Question: I have a View with an imageView and collectionView. ImageView is in the left top corner of screen with size (150,250).CollectionView is full-screen. Cell of collectionView has label inside it.
When the cell is near the imageView, it should have smaller width. When the cell is lower then imageView, it should be on full width. This should also work, while scrolling, so cell's size should change dynamically. So, I need to make a custom layout. I thought, that "layoutAttributesForElementsInRect:" is an answer. But how to make cell attributes change in certain rectangle? Or am I looking to the wrong direction?
Thank you in advance.

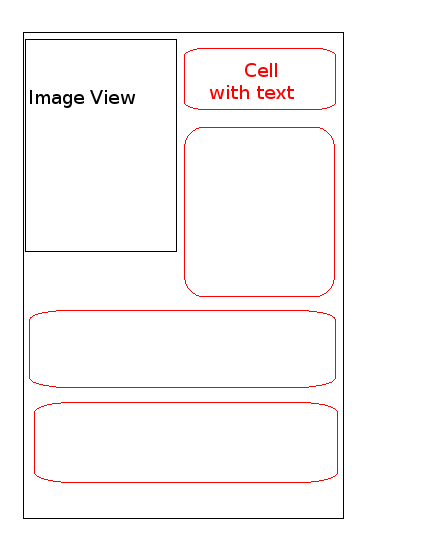
Answer: I think your are looking for the 'invalidateLayout' method you can call on the 'collectionViewLayout' property of your 'UICollectionView'. This method regenerates your layout, which in your case means also calling'-collectionView: layout: sizeForItemAtIndexPath:', which is the right place to reflect your desired item size. Jirune points the right direction on how to calculate them.
An example for the usage of <URL>. Also consult the 'UICollectionViewLayout' documentation on that method:
> Invalidates the current layout and triggers a layout update.You can call this method at any time to update the layout information.
This method invalidates the layout of the collection view itself and
returns right away. Thus, you can call this method multiple times from
the same block of code without triggering multiple layout updates. The
actual layout update occurs during the next view layout update cycle.